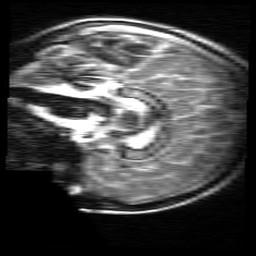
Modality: MP2RAGE
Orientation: sagittal
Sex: female
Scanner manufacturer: siemens
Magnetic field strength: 3 T
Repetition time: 5 s
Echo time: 0.00368 s